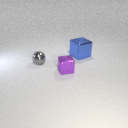
small gray metal sphere in front of large blue metal cube